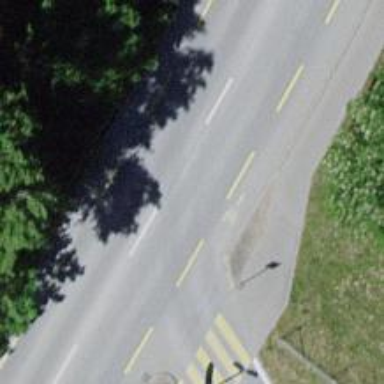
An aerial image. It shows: Asphalt tertiary road with advisory cycle lane.